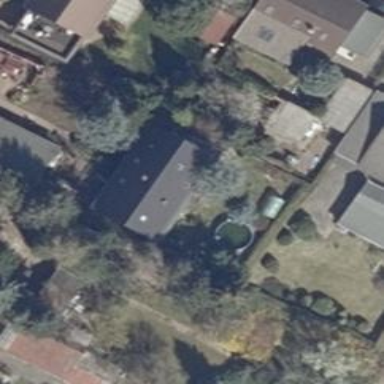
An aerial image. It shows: Simple house.